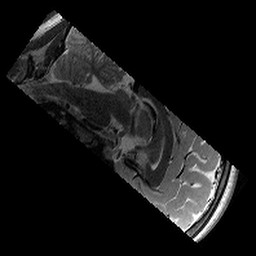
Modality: T2w
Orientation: sagittal
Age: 13
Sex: male
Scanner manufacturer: siemens
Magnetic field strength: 3 T
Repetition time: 9.23 s
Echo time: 0.067 s